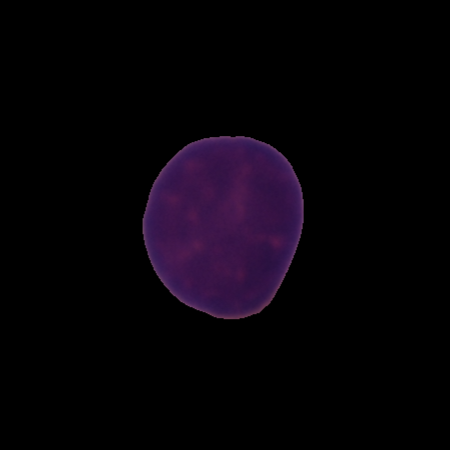
Label: healthy